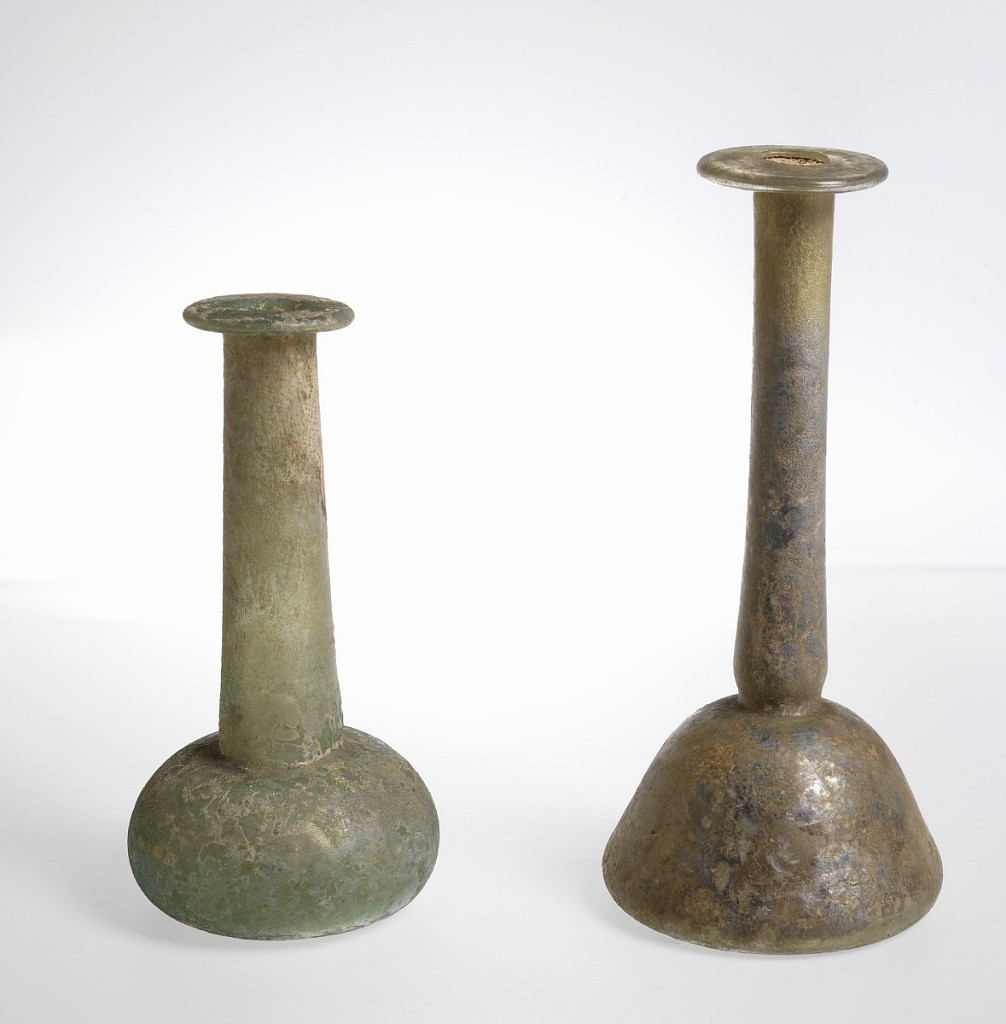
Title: Bottle
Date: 1st–4th century
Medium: Glass
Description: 1919-24-62: Oblate body, high tubular neck gently tapering tow...;     1919-24-70: Pale green, iridesecent, short conical body with t...